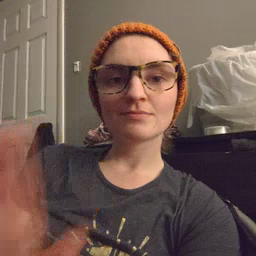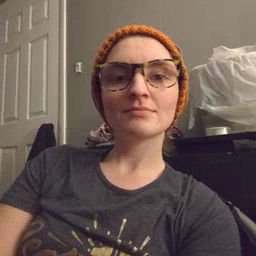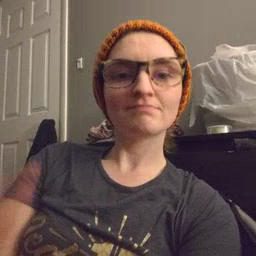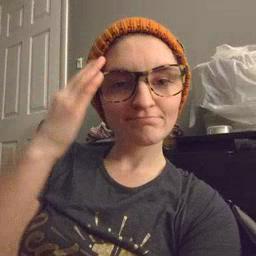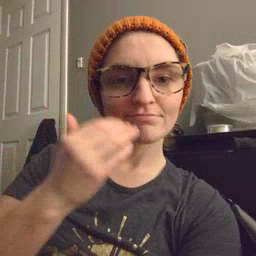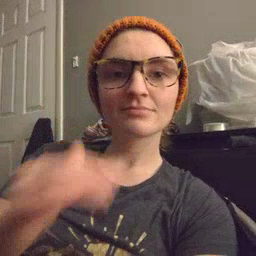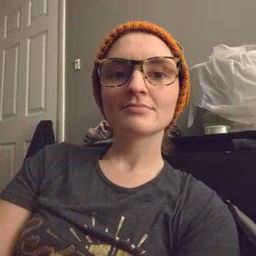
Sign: head